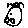
Label: moon